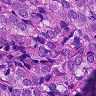
Metastatic tissue present: yes